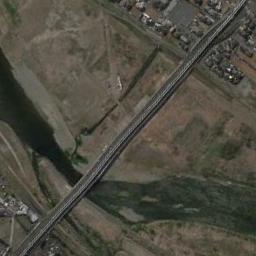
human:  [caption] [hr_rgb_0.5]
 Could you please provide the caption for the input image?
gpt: A bridge built on a dark green river and the flood bed of the river while the residential area on both sides of the river .

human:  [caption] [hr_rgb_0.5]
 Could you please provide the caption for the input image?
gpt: A bridge connects the land on both sides of the turquoise river  There are long yellow river banks on both sides of the river  There are many residential areas on the land .

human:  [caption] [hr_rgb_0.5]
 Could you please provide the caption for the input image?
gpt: On one side of the bridge is  buildings .

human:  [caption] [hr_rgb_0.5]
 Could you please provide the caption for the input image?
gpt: A bridge is over the river between the bare land .

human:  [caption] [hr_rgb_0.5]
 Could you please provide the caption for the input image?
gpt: Most of the area the bridge crosses is bare land .